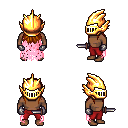
a pixel art fantasy rpg character, male body template, human, dark skin, pink tattered cape, red pants, brunette unkempt hairstyle, gold helm, metal gloves, dagger, four views (front, back, left, right), 2x2 character sprite sheet, small pixel art, hard edges, no anti-aliasing